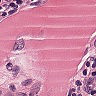
Metastatic tissue present: no